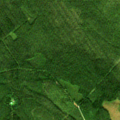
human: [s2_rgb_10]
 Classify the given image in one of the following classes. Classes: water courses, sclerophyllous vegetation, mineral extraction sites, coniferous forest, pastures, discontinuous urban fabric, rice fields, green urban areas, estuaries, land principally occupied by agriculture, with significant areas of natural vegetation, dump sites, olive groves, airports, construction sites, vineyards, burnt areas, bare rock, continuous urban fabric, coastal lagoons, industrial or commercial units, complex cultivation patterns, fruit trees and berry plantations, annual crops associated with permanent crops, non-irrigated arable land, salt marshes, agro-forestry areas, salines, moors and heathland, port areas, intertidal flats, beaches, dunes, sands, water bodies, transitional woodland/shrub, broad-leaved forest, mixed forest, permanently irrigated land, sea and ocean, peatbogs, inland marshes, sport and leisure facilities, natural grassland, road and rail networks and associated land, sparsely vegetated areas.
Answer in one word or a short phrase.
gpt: coniferous forest, mixed forest, transitional woodland/shrub